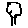
Label: tree